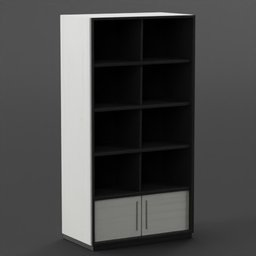
Label: furniture